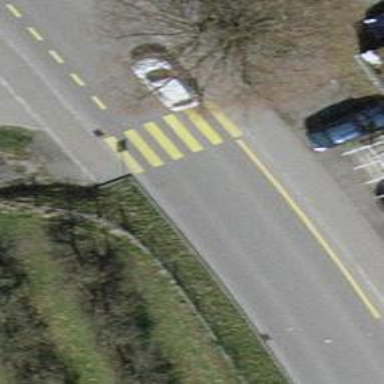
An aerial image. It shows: Uncontrolled zebra crossing on the road.